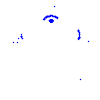
Particle: proton